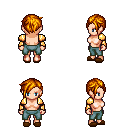
a pixel art fantasy rpg character, female body template, human, light skin, gold arm armor, teal pants, dark blonde pixie cut hairstyle, brown slippers, four views (front, back, left, right), 2x2 character sprite sheet, small pixel art, hard edges, no anti-aliasing